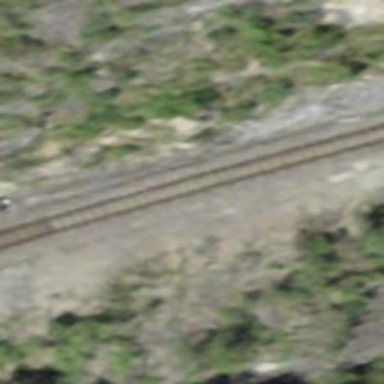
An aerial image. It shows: Narrow-gauge railway track electrified by contact line.